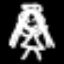
Label: angel